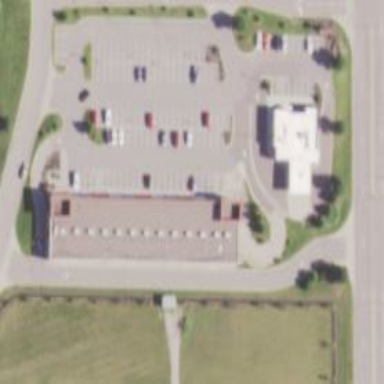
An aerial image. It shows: Healthcare clinic.